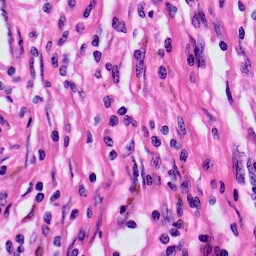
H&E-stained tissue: Skin